Question: For example my table contains a column 'skills'.

i want to search the name who having skills in java and oracle.
I know its very simple,i am very new to oracle10g,please help me.
i tried like
'''
select name from table_name where skills='java' or skills='java';
'''
the name 'c' having skills in java and html,how can i select ?
'''
select name from table_name where skills='java,html';
'''
i dont know which method i wanna use,please help me.
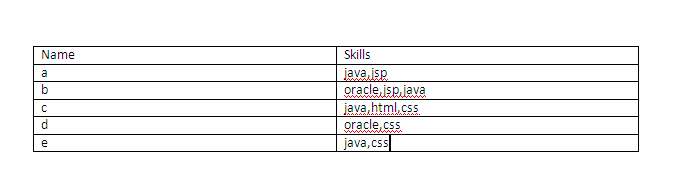
Answer: This will return any name that has java in its skills list.
'''
select name from table_name where ','||skills||',' like '%,java,%'
'''